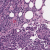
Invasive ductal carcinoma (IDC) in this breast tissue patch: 1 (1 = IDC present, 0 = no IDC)